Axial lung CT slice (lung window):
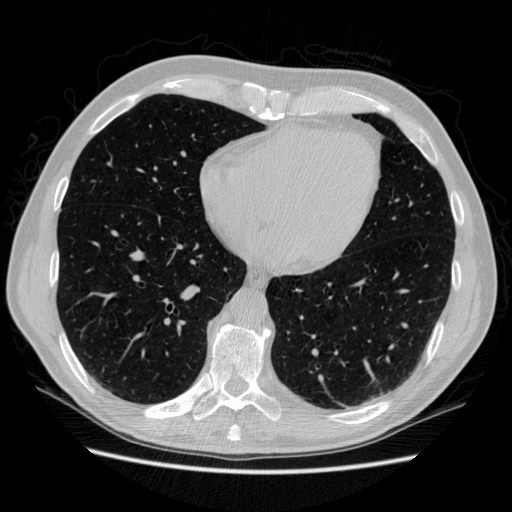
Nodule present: no